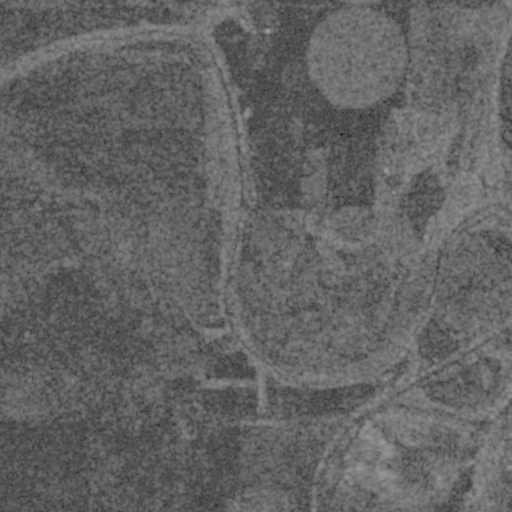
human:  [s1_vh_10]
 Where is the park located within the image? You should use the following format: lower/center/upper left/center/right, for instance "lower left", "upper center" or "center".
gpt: The park is located in the upper of the image.
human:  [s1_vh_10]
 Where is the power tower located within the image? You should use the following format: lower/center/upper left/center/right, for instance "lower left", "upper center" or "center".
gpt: There is no power tower in the image.

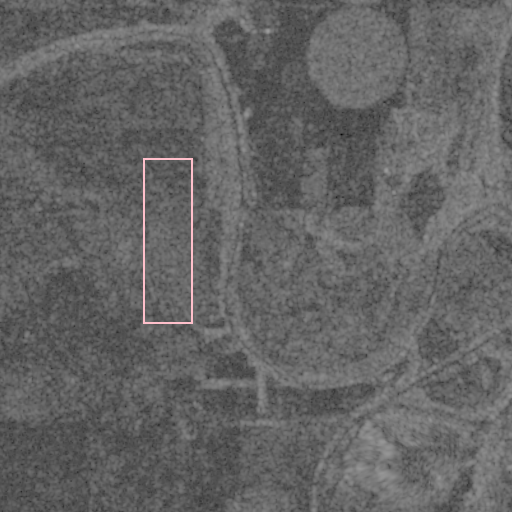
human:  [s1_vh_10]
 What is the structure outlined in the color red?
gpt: There is no red outline.
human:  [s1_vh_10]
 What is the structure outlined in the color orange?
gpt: There is no structure outlined in orange.